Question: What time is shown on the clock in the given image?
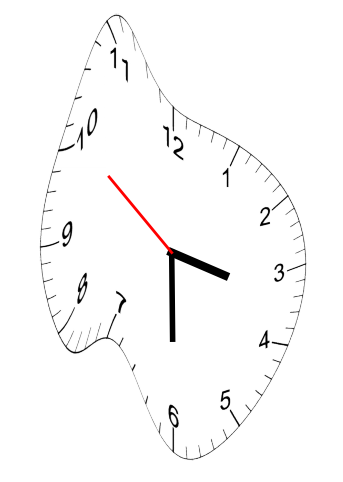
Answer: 03:29:51